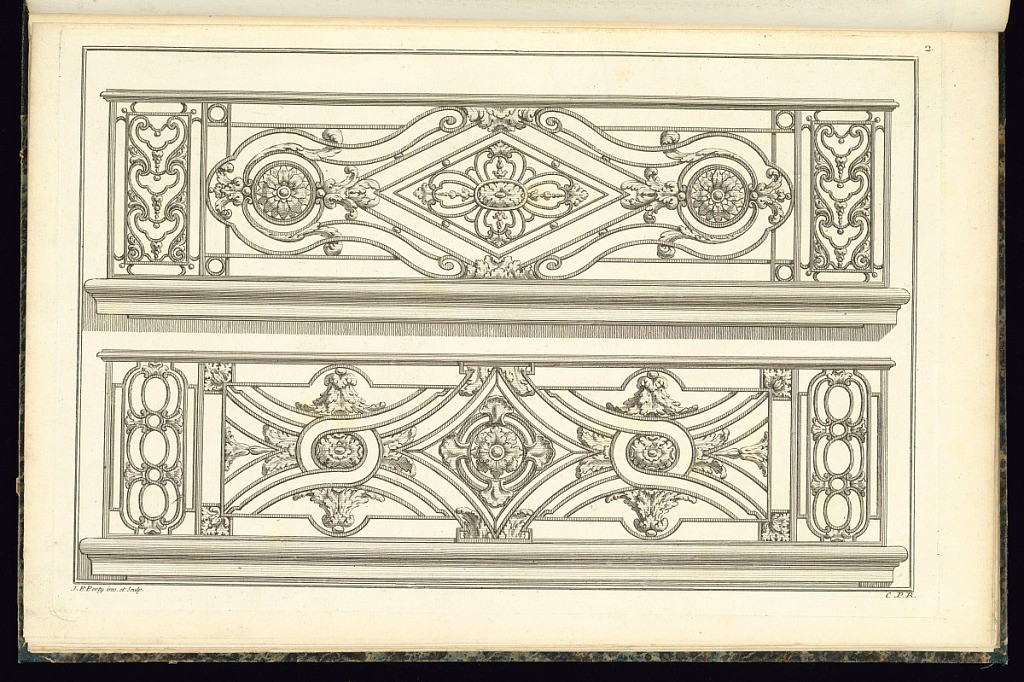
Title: Balcony Balustrade Designs
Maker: Jean François Forty, active 1775 – 1790
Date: late 18th century
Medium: Etching and engraving on laid paper
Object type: Print
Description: Two designs for ornamental ironwork balcony balustrades featuring rosettes, shells, scrolling leaves (rinceaux), foliate scrolls, c-scrolls, fleurons, ovals, and interlaced motifs. The plate is numbered and signed.